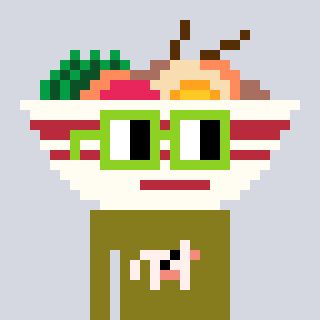
a pixel art character with square light green glasses, a noodles-shaped head and a gunk-colored body on a cool background